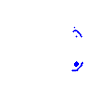
Particle: pion